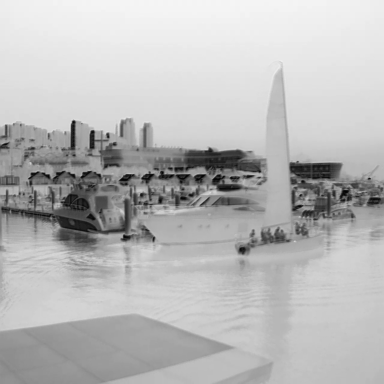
There are four objects shown in the infrared image, including two canoes, and two sailboats.